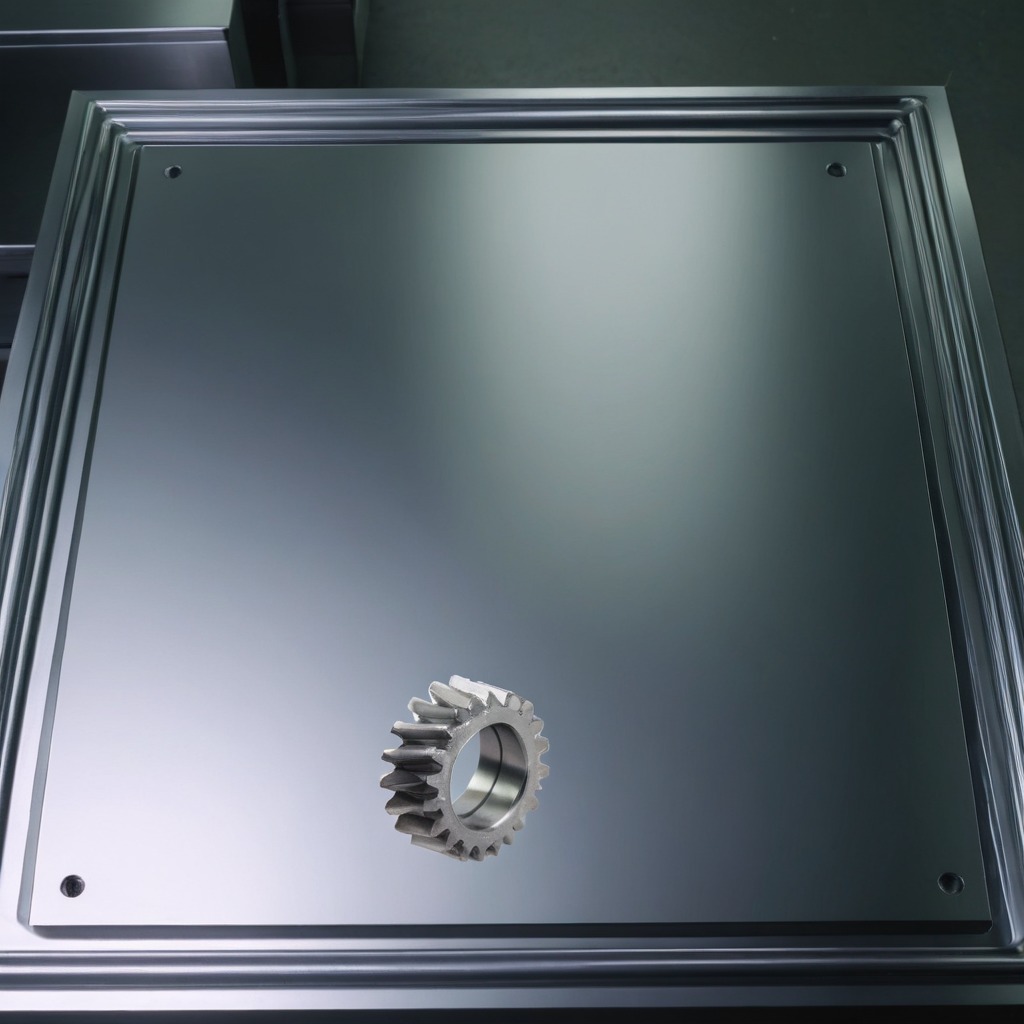
A steel gear with teeth is lying on the metal table in a machine shop under fluorescent lights.